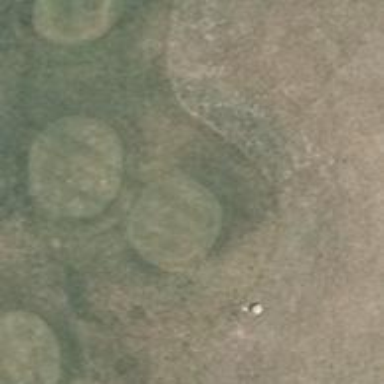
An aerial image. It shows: Golf tee.